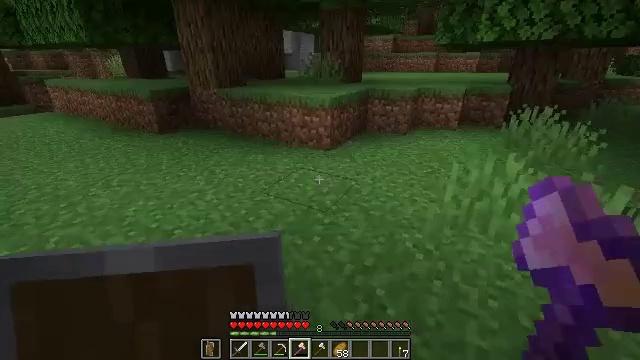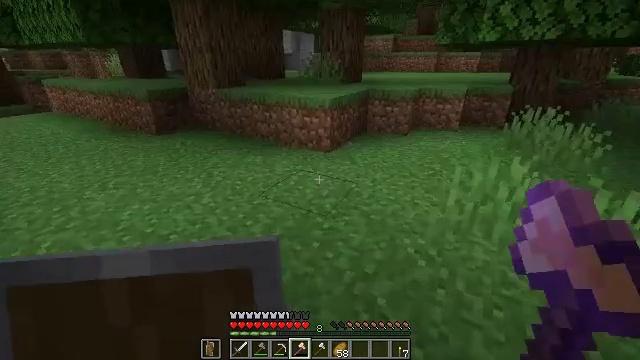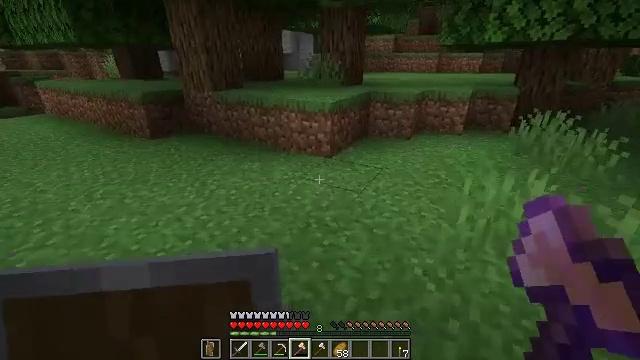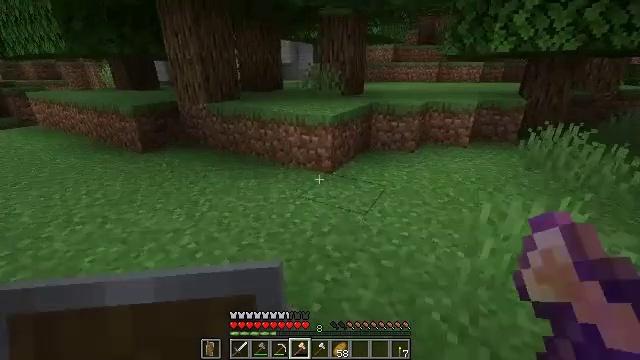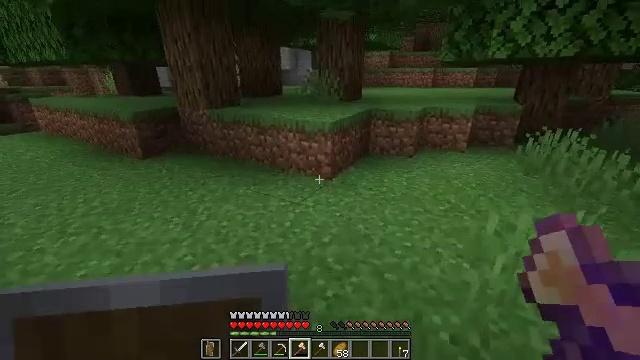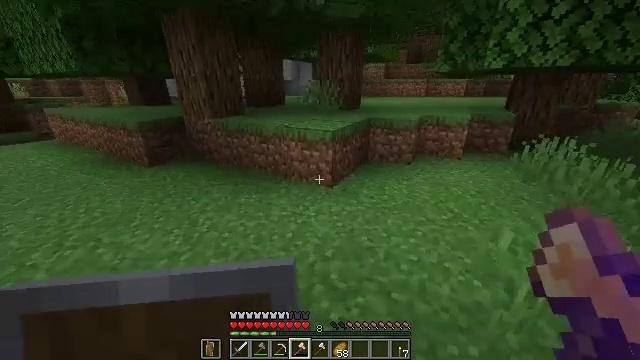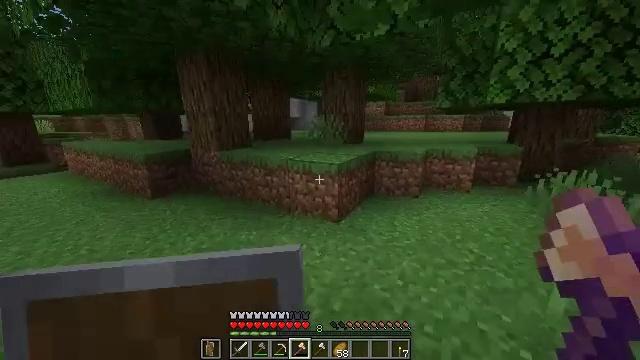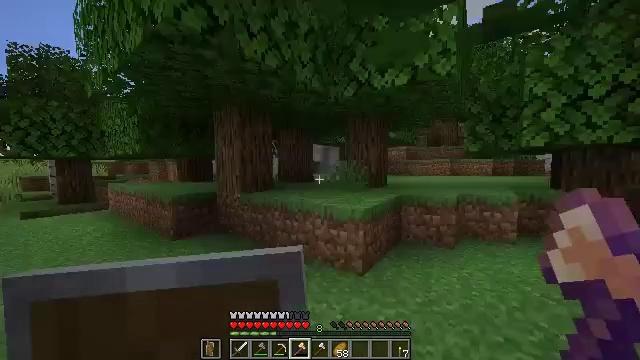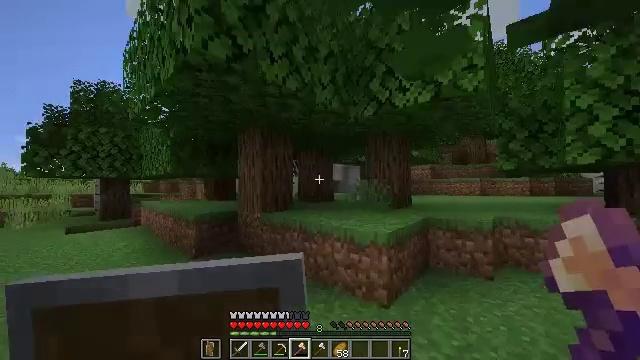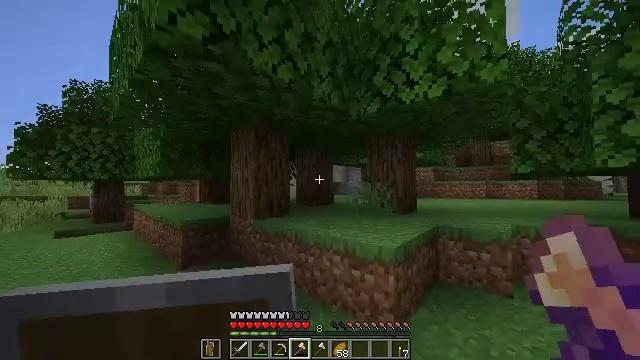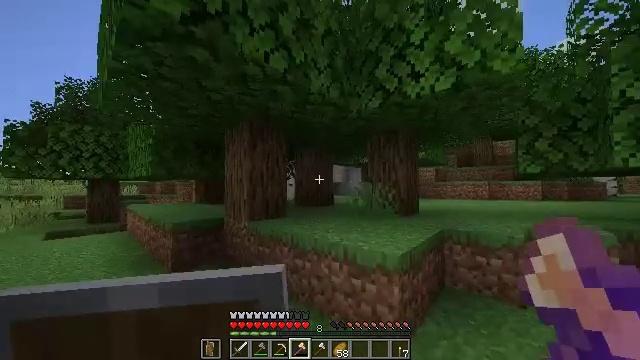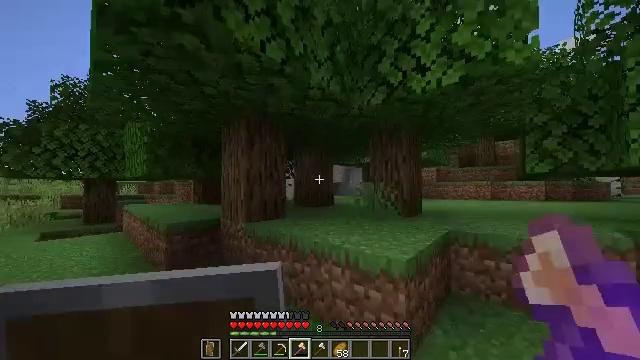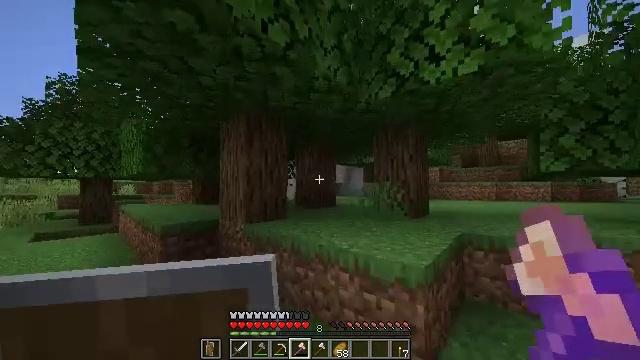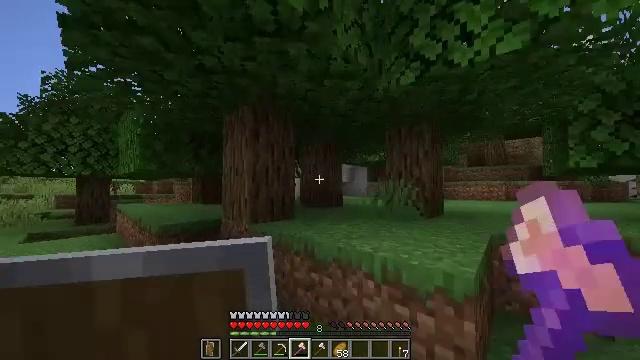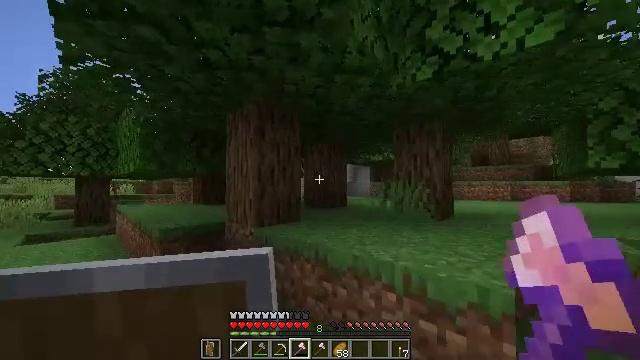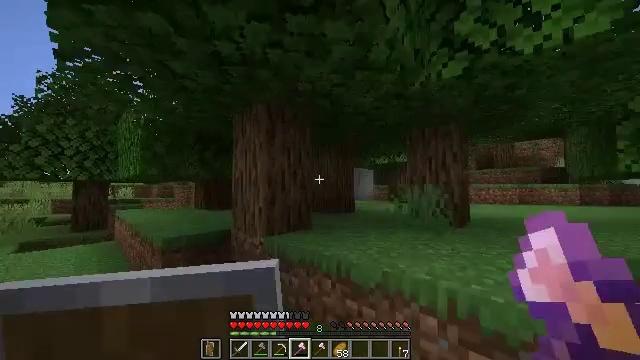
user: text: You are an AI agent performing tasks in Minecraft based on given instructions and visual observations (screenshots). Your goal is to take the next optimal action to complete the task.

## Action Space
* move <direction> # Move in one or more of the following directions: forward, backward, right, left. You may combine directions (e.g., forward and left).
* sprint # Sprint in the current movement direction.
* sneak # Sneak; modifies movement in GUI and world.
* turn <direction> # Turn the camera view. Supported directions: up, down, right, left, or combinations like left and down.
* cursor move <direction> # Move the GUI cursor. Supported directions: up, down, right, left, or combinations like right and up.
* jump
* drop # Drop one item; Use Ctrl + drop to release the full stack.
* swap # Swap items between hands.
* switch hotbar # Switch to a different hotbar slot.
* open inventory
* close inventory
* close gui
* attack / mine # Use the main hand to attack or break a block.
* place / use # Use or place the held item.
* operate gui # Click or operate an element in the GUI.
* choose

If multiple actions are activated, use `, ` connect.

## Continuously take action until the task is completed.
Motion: motion action
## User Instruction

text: Collect oak log for crafting.
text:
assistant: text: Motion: move forward
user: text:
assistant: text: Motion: move forward
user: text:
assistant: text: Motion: move forward, sprint, turn up
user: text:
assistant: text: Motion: move forward, sprint
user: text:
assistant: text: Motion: move forward, sprint
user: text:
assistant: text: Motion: move forward, sprint, turn left and up
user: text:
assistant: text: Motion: move forward, turn left and up
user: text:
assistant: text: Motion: move forward, turn left and up
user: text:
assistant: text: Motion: move forward
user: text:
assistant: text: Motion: move forward
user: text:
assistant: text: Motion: move forward and move left
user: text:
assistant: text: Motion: move forward and move left
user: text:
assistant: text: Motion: move forward and move left
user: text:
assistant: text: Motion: move forward and move left
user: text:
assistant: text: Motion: move forward and move left
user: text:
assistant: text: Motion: move forward and move left, turn up
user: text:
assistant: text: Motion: move forward and move left, turn left and up
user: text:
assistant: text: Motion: move forward and move left, turn left and up
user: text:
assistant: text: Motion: move forward and move left, attack / mine
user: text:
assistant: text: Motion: turn right and up, attack / mine
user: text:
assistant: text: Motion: turn right and up, attack / mine
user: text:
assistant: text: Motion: turn right and up, attack / mine
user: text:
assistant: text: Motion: attack / mine
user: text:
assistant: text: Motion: attack / mine
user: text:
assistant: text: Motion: attack / mine
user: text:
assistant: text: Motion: turn up, attack / mine
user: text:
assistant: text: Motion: attack / mine
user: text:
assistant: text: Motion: turn right and down, attack / mine
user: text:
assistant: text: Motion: turn right and down, attack / mine
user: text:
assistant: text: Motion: turn down, attack / mine